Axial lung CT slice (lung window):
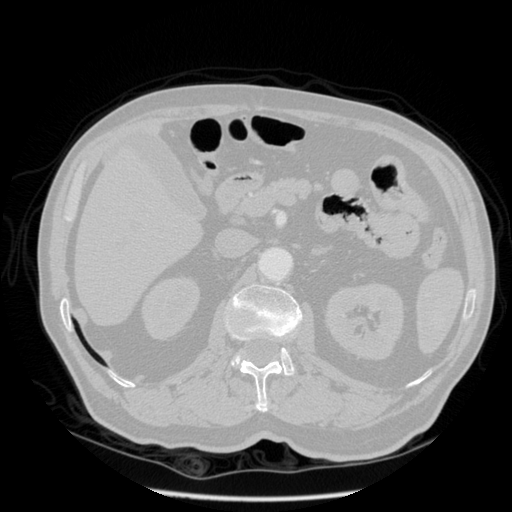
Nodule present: no